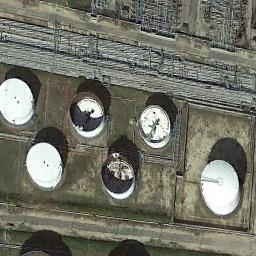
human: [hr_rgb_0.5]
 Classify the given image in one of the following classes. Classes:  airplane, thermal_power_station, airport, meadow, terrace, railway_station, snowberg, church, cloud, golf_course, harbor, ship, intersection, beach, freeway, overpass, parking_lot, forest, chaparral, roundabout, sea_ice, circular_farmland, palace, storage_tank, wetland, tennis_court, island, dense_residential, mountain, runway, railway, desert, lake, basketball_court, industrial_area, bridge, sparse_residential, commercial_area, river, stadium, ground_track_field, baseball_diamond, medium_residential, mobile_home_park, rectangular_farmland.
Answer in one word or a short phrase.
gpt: storage_tank